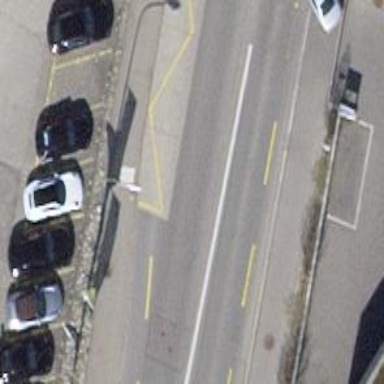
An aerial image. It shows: Bus stop equipped with public transport stop position.